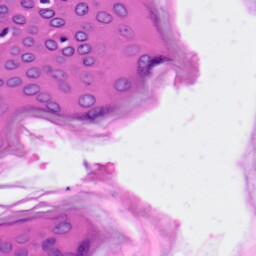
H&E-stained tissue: Skin